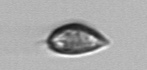
Label: Prorocentrum_triestinum